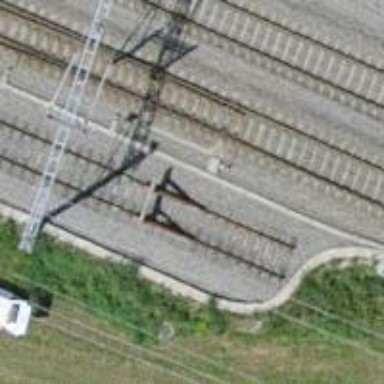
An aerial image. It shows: Railway buffer stop.